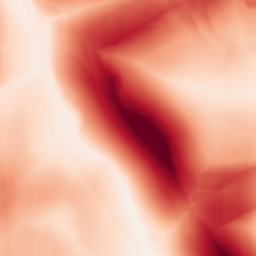
Category: morphological
Decomposition family: morphological_square
Decomposition parameters: operation: gradient
size: 50
Upsampling method: bilinear
Upsampling parameters: scale: 2
Upsampling scale: 2